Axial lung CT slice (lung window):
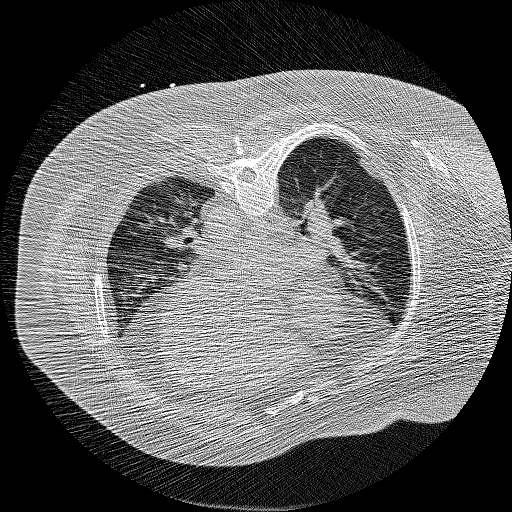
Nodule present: no